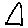
Label: triangle